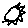
Label: sun